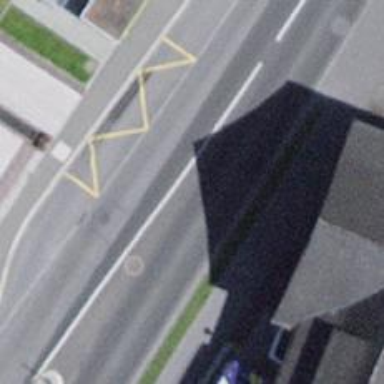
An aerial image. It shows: Public transport stop position.